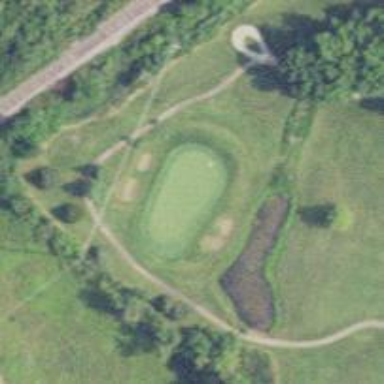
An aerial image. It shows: View of golf hole.